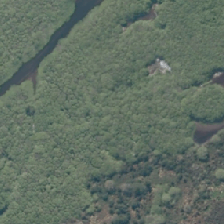
Land cover: deciduous_hardwood